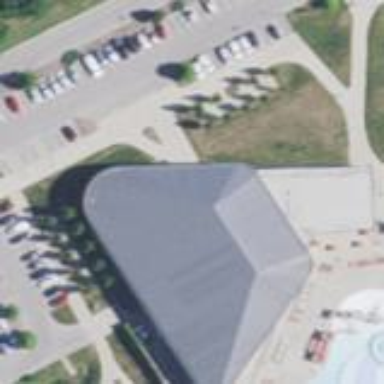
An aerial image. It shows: Building that is part of sports center focused on swimming activities.